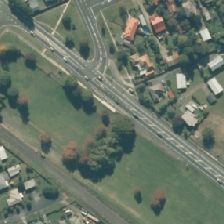
Land cover: urban_parkland